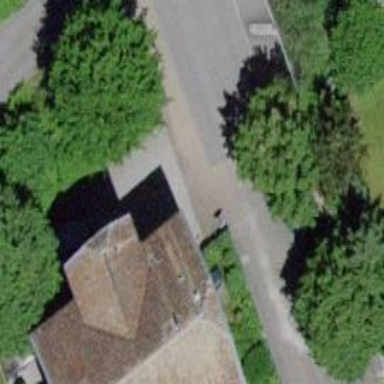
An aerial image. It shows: Asphalt road in residential area.